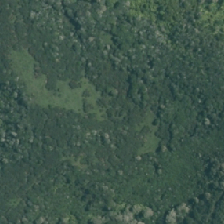
Land cover: manuka_kanuka